Aerial crown-view tile of a tropical tree (Barro Colorado Island, Panama), acquired 20241014:
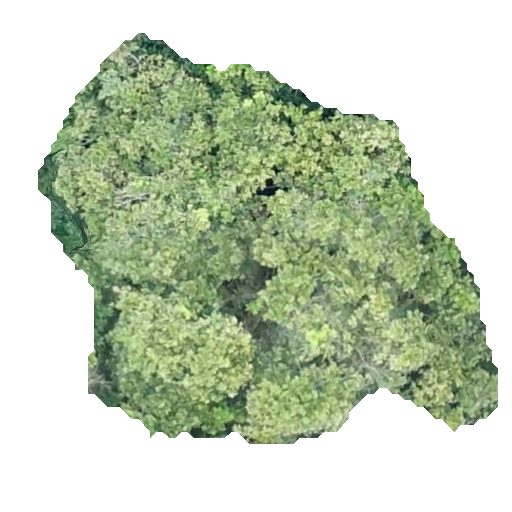
Species: Anacardium excelsum
GBIF accepted scientific name: Anacardium excelsum
Crown area: 199.325 m²